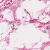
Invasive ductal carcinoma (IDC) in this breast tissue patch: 0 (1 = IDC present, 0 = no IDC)